Question: i'm trying to reproduce a mail client like osx lion's client.
So i've to do something like:

I don't know what is the best solution of layout to do that.. can someone give me some suggest? thanks!!!
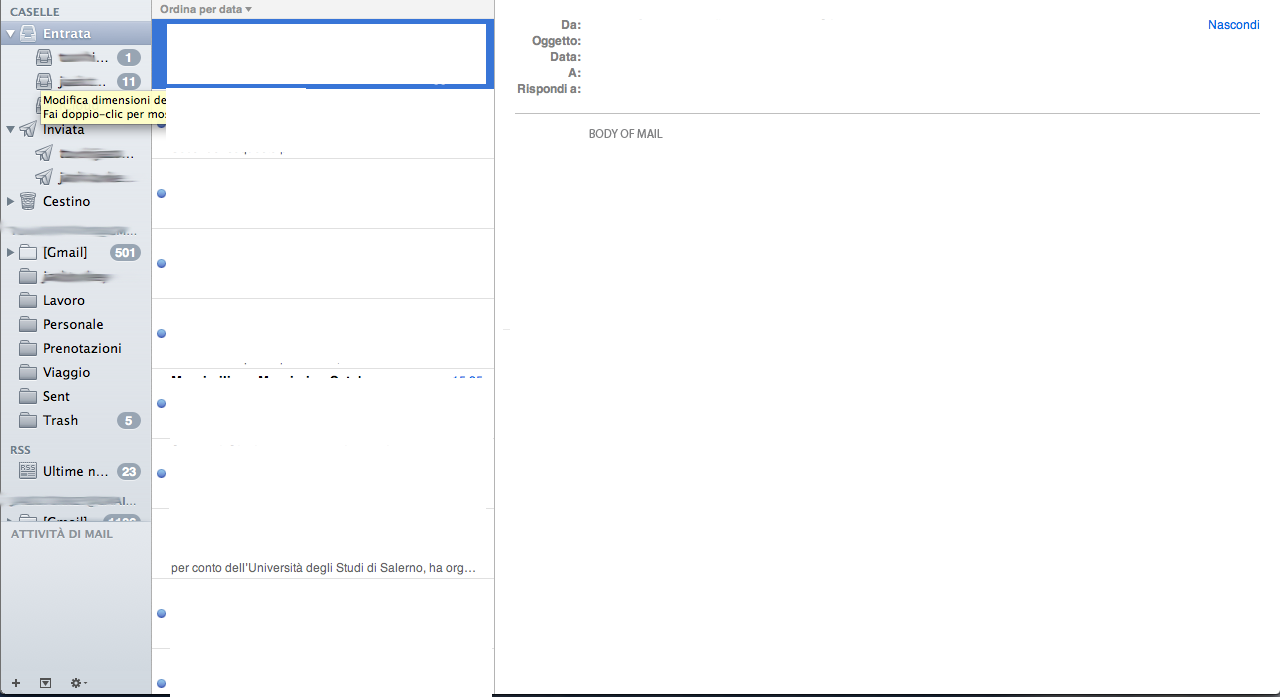
Answer: The solution would be to use a , nested within each other until you have built up the overall layout you are looking for. Typically you would use JPanels for each of the nested areas, and perhaps a JSplitPane for the resizable window areas.
You'll may find you need to write (or find in a 3rd party library library) a number of for specific features.
At a guess, you could do most of the mail client layout with a combination of <URL>, which is a great general purpose layout manager that is very flexible.
If you haven't done so alredy, you should do the <URL>
P.S. <URL> is a great tool for quickly prototyping, but for more complex GUI designs like this I think you are ultimately better hand coding them.